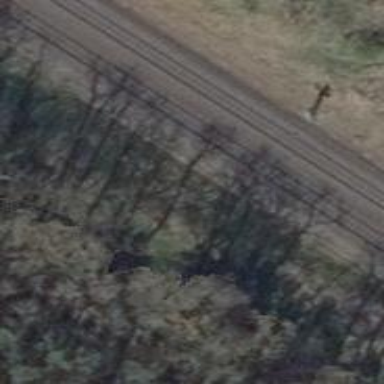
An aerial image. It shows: Railway signal.